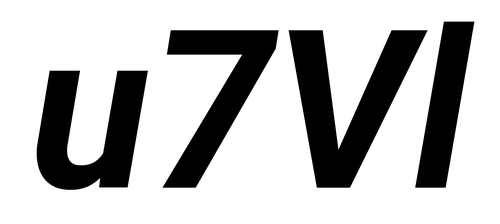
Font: Roboto-Italic_Bold_Italic